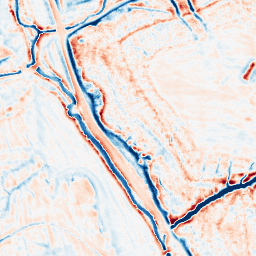
Category: edge_preserving
Decomposition family: bilateral
Decomposition parameters: d: 15
sigma_color: 75
sigma_space: 50
Upsampling method: quintic
Upsampling parameters: scale: 2
Upsampling scale: 2